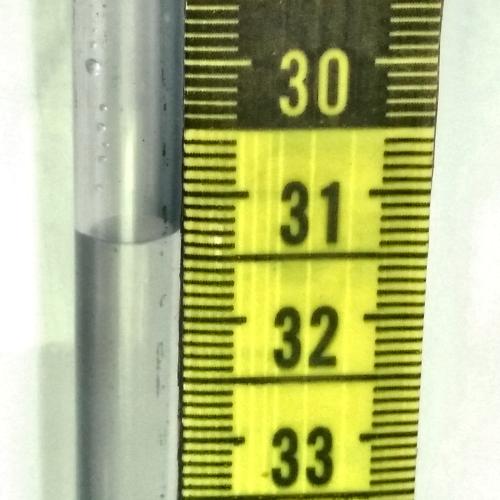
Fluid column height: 31.3 cm